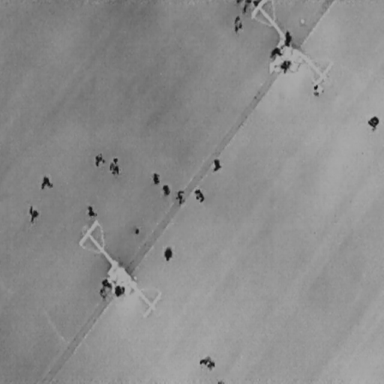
There are 24 People in the infrared image.